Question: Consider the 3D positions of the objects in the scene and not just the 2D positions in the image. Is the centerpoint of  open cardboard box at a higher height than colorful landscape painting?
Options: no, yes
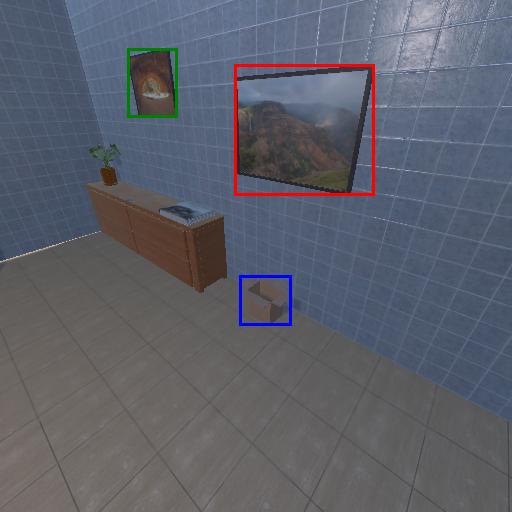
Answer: no